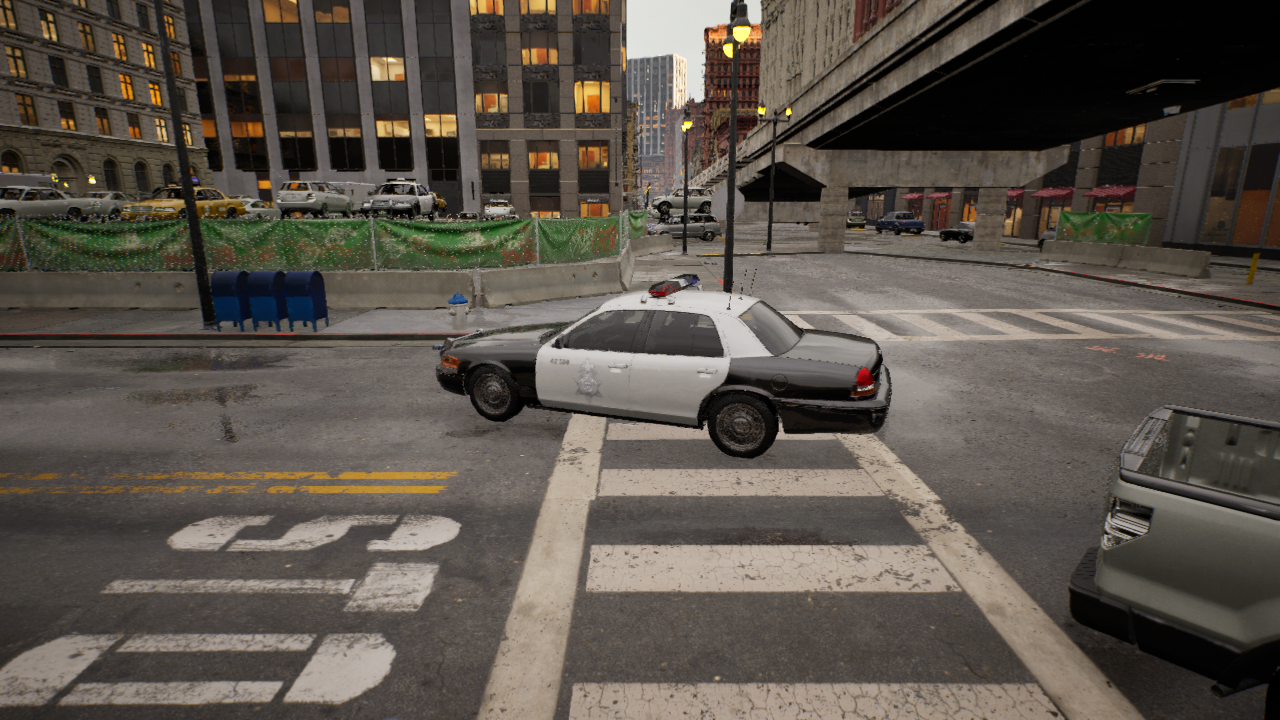
Venue: intersection
Lighting: golden hour
Vehicle rig: sedan